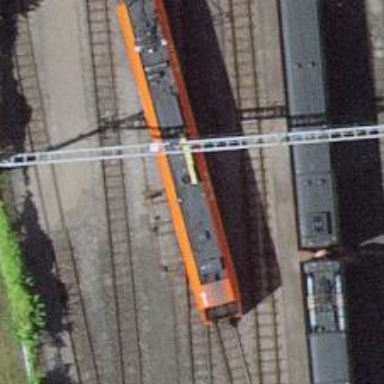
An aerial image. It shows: Narrow-gauge railway yard with electrified contact lines.